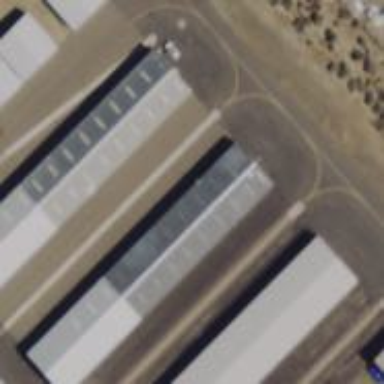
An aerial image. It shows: Hangar building located at airport.